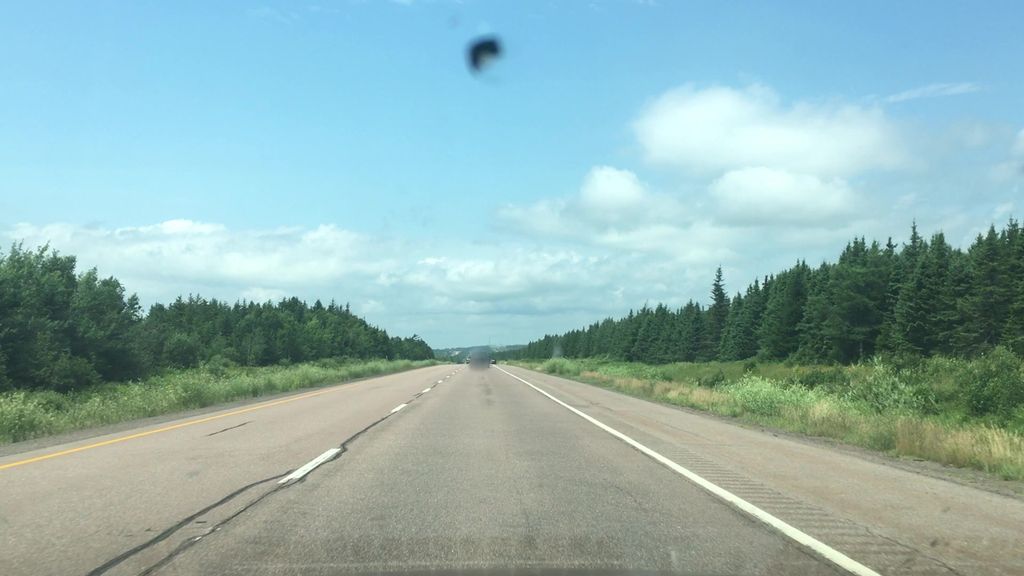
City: charlottetown